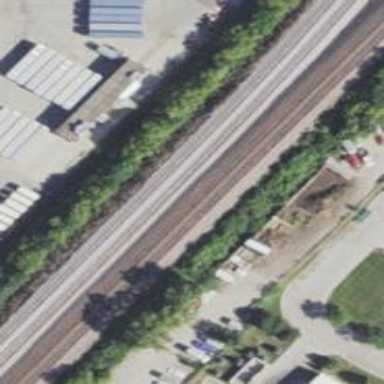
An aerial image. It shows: Railway track.